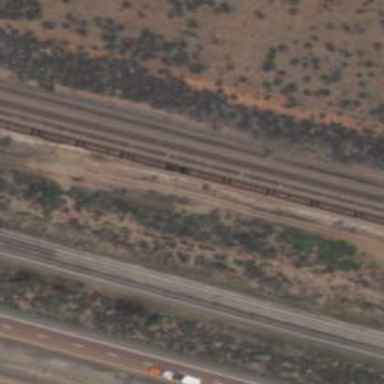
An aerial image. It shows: Railway siding with rails.